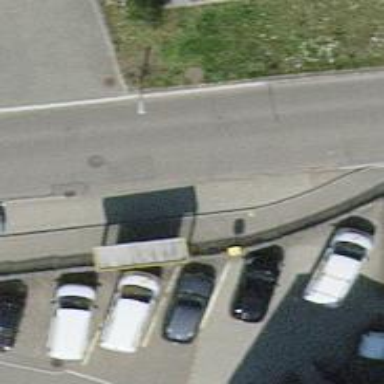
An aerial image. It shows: Bus stop with stop position for public transport.